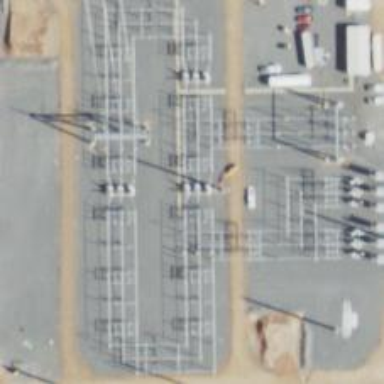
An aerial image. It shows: Switch used for power control.